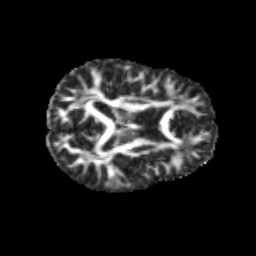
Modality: FA
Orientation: axial
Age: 12
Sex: male
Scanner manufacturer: siemens
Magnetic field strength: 3 T
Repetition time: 3.8 s
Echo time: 0.07 s